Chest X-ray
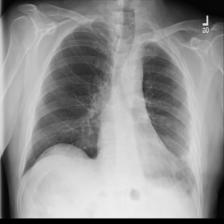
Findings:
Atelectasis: negative
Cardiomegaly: negative
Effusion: negative
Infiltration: negative
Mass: negative
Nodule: negative
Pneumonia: negative
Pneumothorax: negative
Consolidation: negative
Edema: negative
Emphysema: negative
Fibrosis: negative
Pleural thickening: negative
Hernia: negative